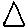
Label: triangle